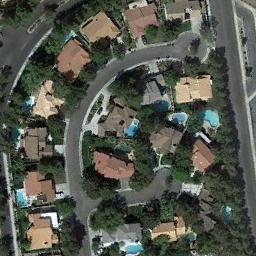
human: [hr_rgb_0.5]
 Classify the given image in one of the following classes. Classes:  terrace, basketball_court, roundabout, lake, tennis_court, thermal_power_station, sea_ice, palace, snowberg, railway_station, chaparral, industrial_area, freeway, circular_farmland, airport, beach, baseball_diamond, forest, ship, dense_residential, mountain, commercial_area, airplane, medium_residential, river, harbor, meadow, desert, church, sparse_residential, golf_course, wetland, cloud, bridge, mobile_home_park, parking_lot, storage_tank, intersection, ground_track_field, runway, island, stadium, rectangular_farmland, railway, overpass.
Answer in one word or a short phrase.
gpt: medium_residential